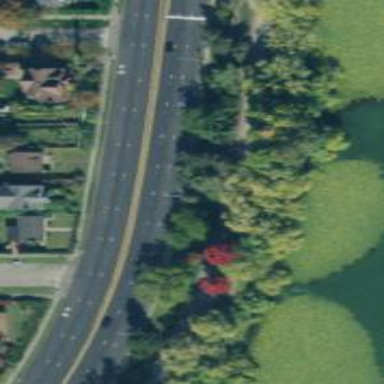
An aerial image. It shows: This image shows trunk highway that functions as expressway.